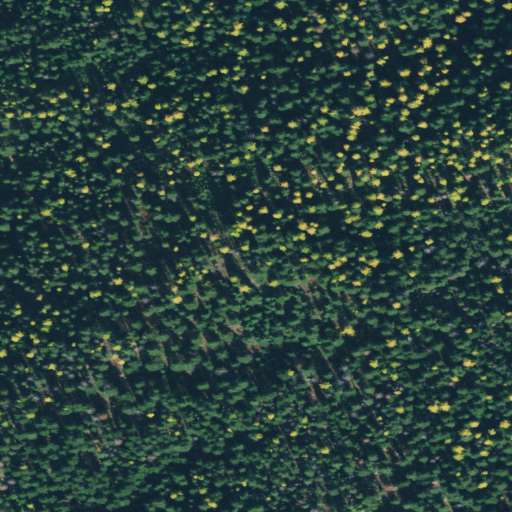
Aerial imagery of mountain in Idaho named Amethyst Peak containing only evergreen forest